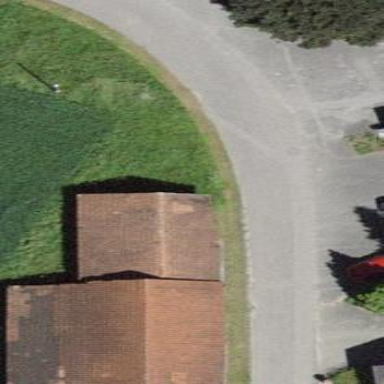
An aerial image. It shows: Barn.